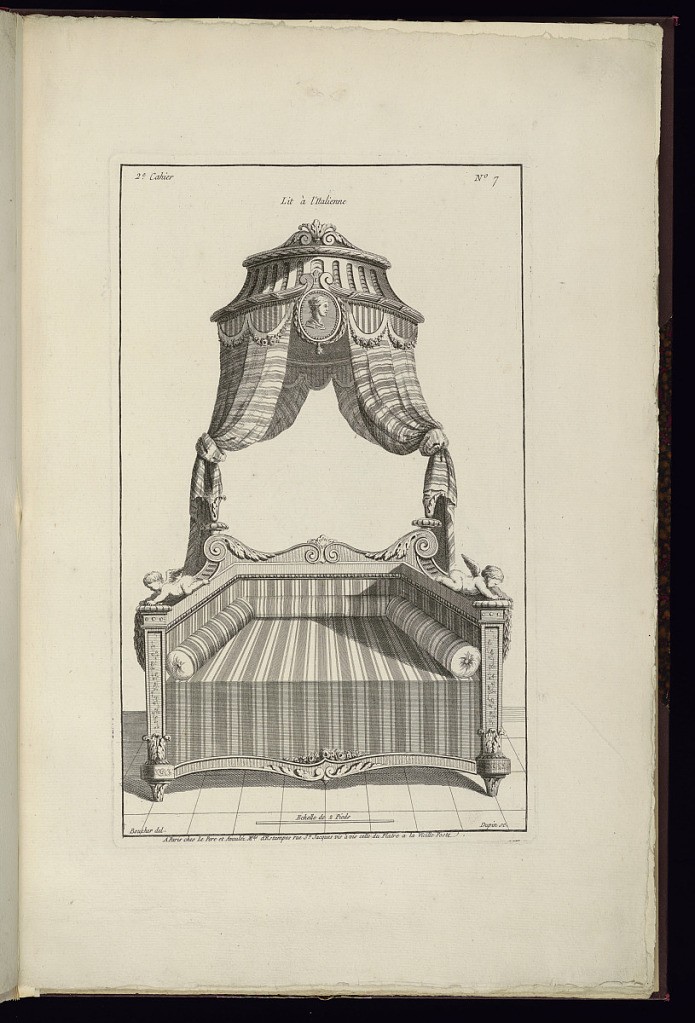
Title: Lit à l'Italienne
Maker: Juste-François Boucher, French, 1736 – 1782
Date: ca. 1775
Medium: Engraving on off white laid paper
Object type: Print
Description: Design for a bed placed with its length against the wall, and a canopy over the center. The canopy and the bedding are decorated with stripes; at the peak of the canopy is a portrait medallion, and the bed is carved with winged putti and scrolls. The plate is signed.